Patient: sex M, age 45
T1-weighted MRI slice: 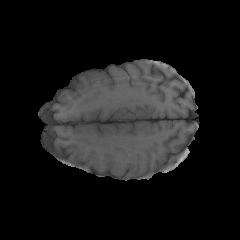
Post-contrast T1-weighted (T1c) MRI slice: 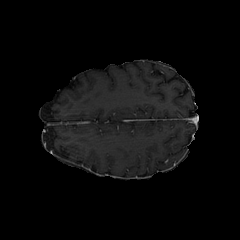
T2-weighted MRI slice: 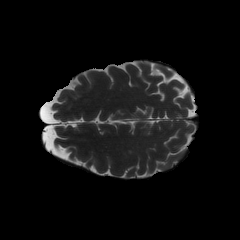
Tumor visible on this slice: no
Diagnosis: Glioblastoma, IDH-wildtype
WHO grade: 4